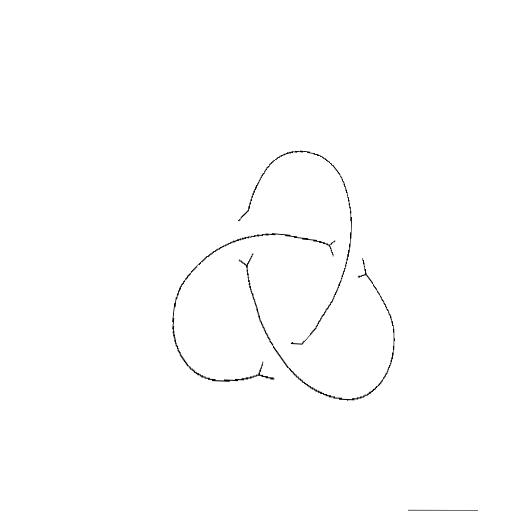
Crossing number: 3